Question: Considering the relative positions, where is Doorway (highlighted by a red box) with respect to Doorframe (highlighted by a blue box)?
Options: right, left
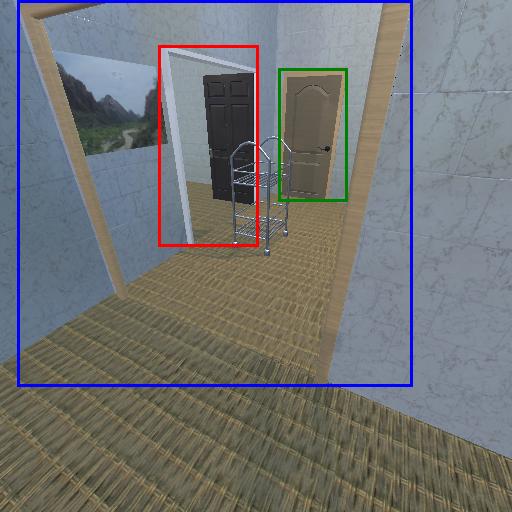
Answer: right